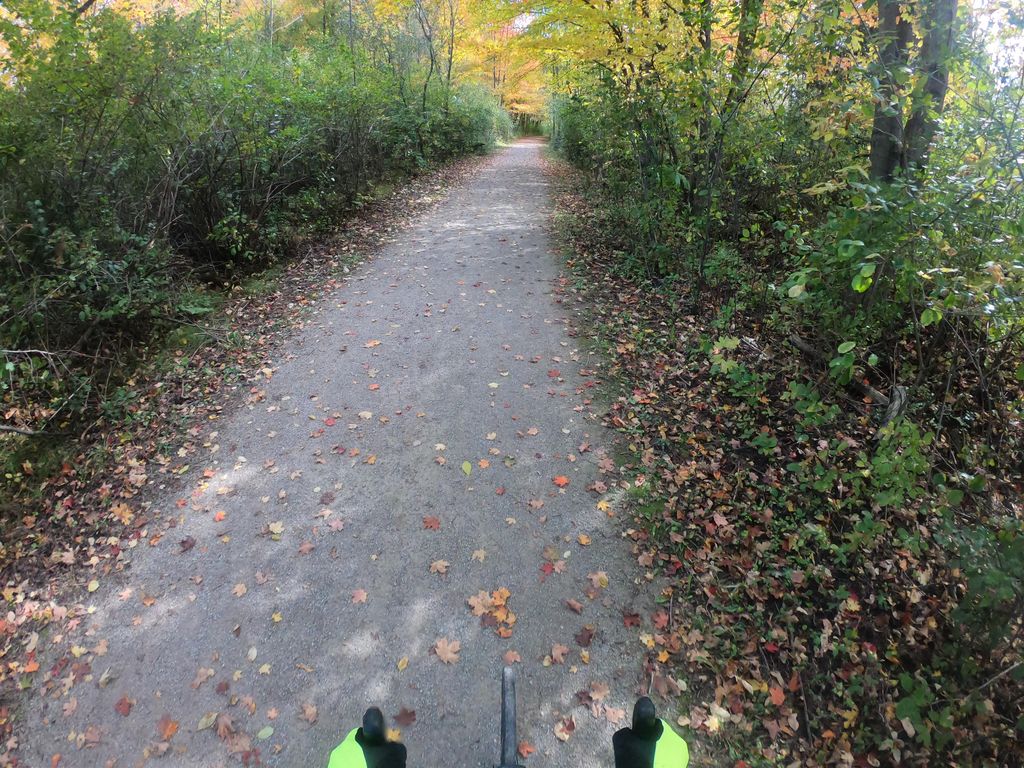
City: kitchener-waterloo